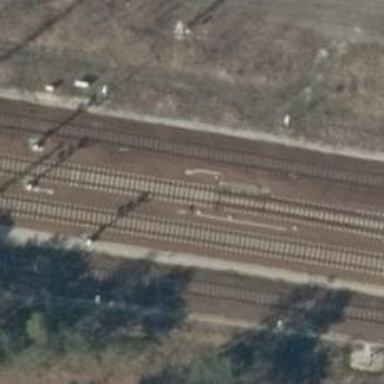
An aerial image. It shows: Railway signal.